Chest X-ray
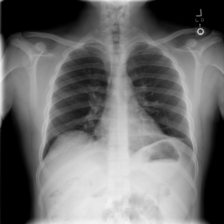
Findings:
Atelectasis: positive
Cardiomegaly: negative
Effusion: negative
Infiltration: negative
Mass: negative
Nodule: negative
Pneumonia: negative
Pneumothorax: negative
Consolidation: negative
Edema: negative
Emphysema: negative
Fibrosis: negative
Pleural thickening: negative
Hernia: negative